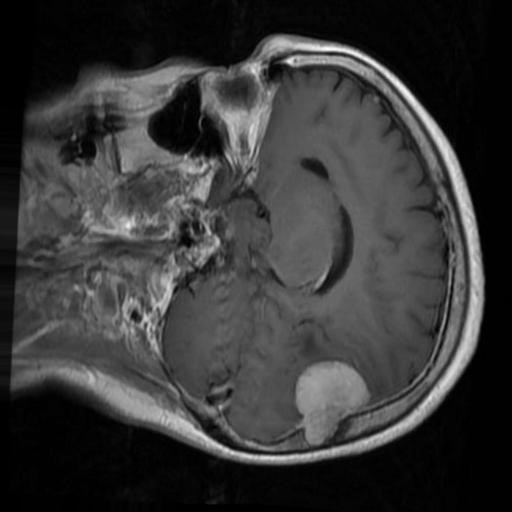
Label: brain_menin